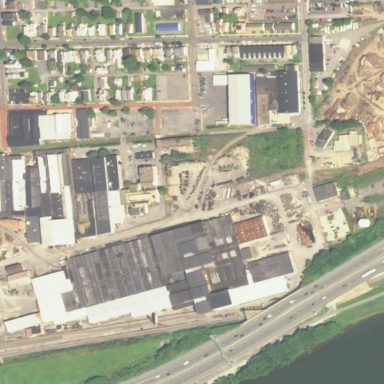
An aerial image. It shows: Industrial area.